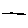
Label: line